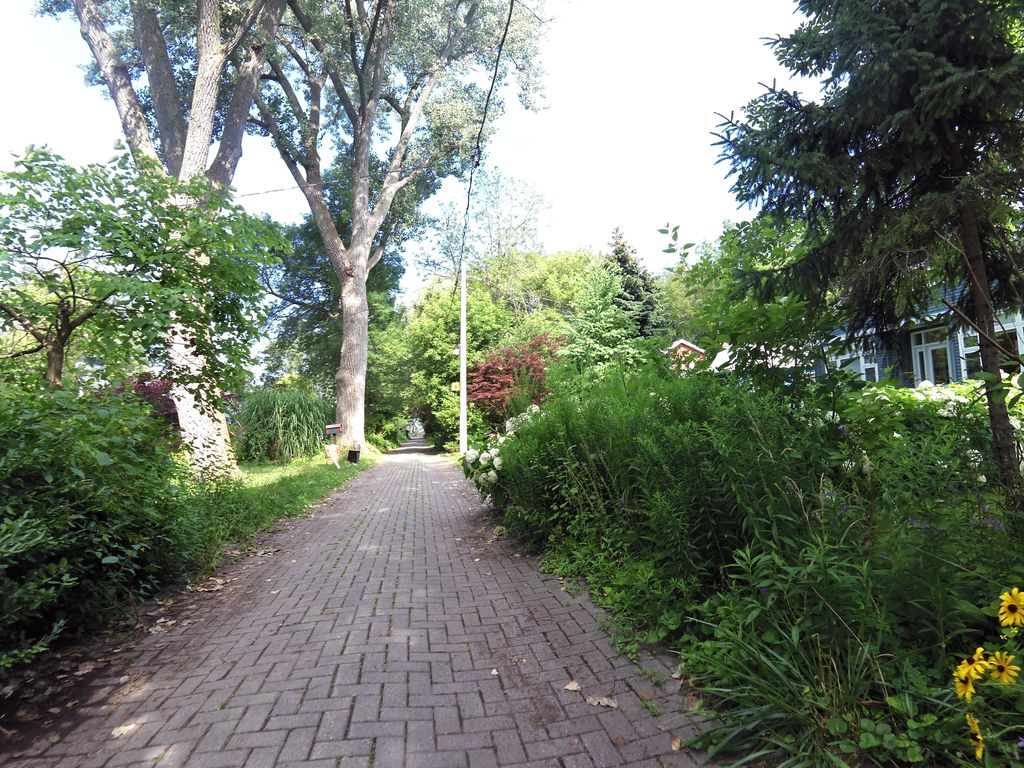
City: toronto